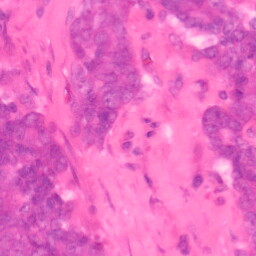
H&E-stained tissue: Colon